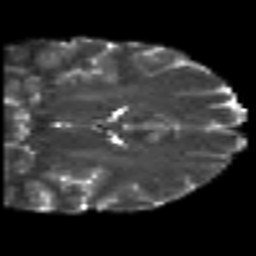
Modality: T2w
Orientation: coronal
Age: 21
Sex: male
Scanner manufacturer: siemens
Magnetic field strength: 3 T
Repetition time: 7 s
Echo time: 0.0926 s